九年级 · 立体几何学
下列四个几何体中, 主视图与左视图相同的几何体有（）

(1) 正方体

(2)球

(3)圆锥

(4) 圆柱
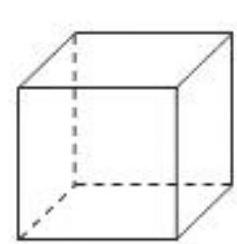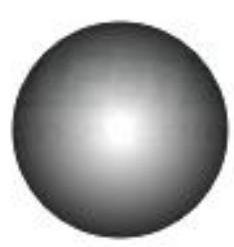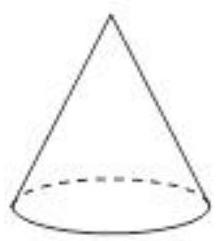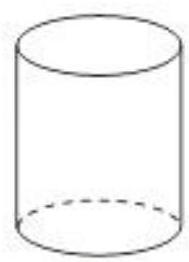
A. 1 个
B. 2 个
C. 3 个
D. 4 个
答案: D
解析: D

【解析】解: (1)正方体的主视图与左视图都是正方形;

(2)球的主视图与左视图都是圆;

(3)圆雉主视图与左视图都是三角形;

(4)圆柱的主视图和左视图都是长方形;
故选 D.